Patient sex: M
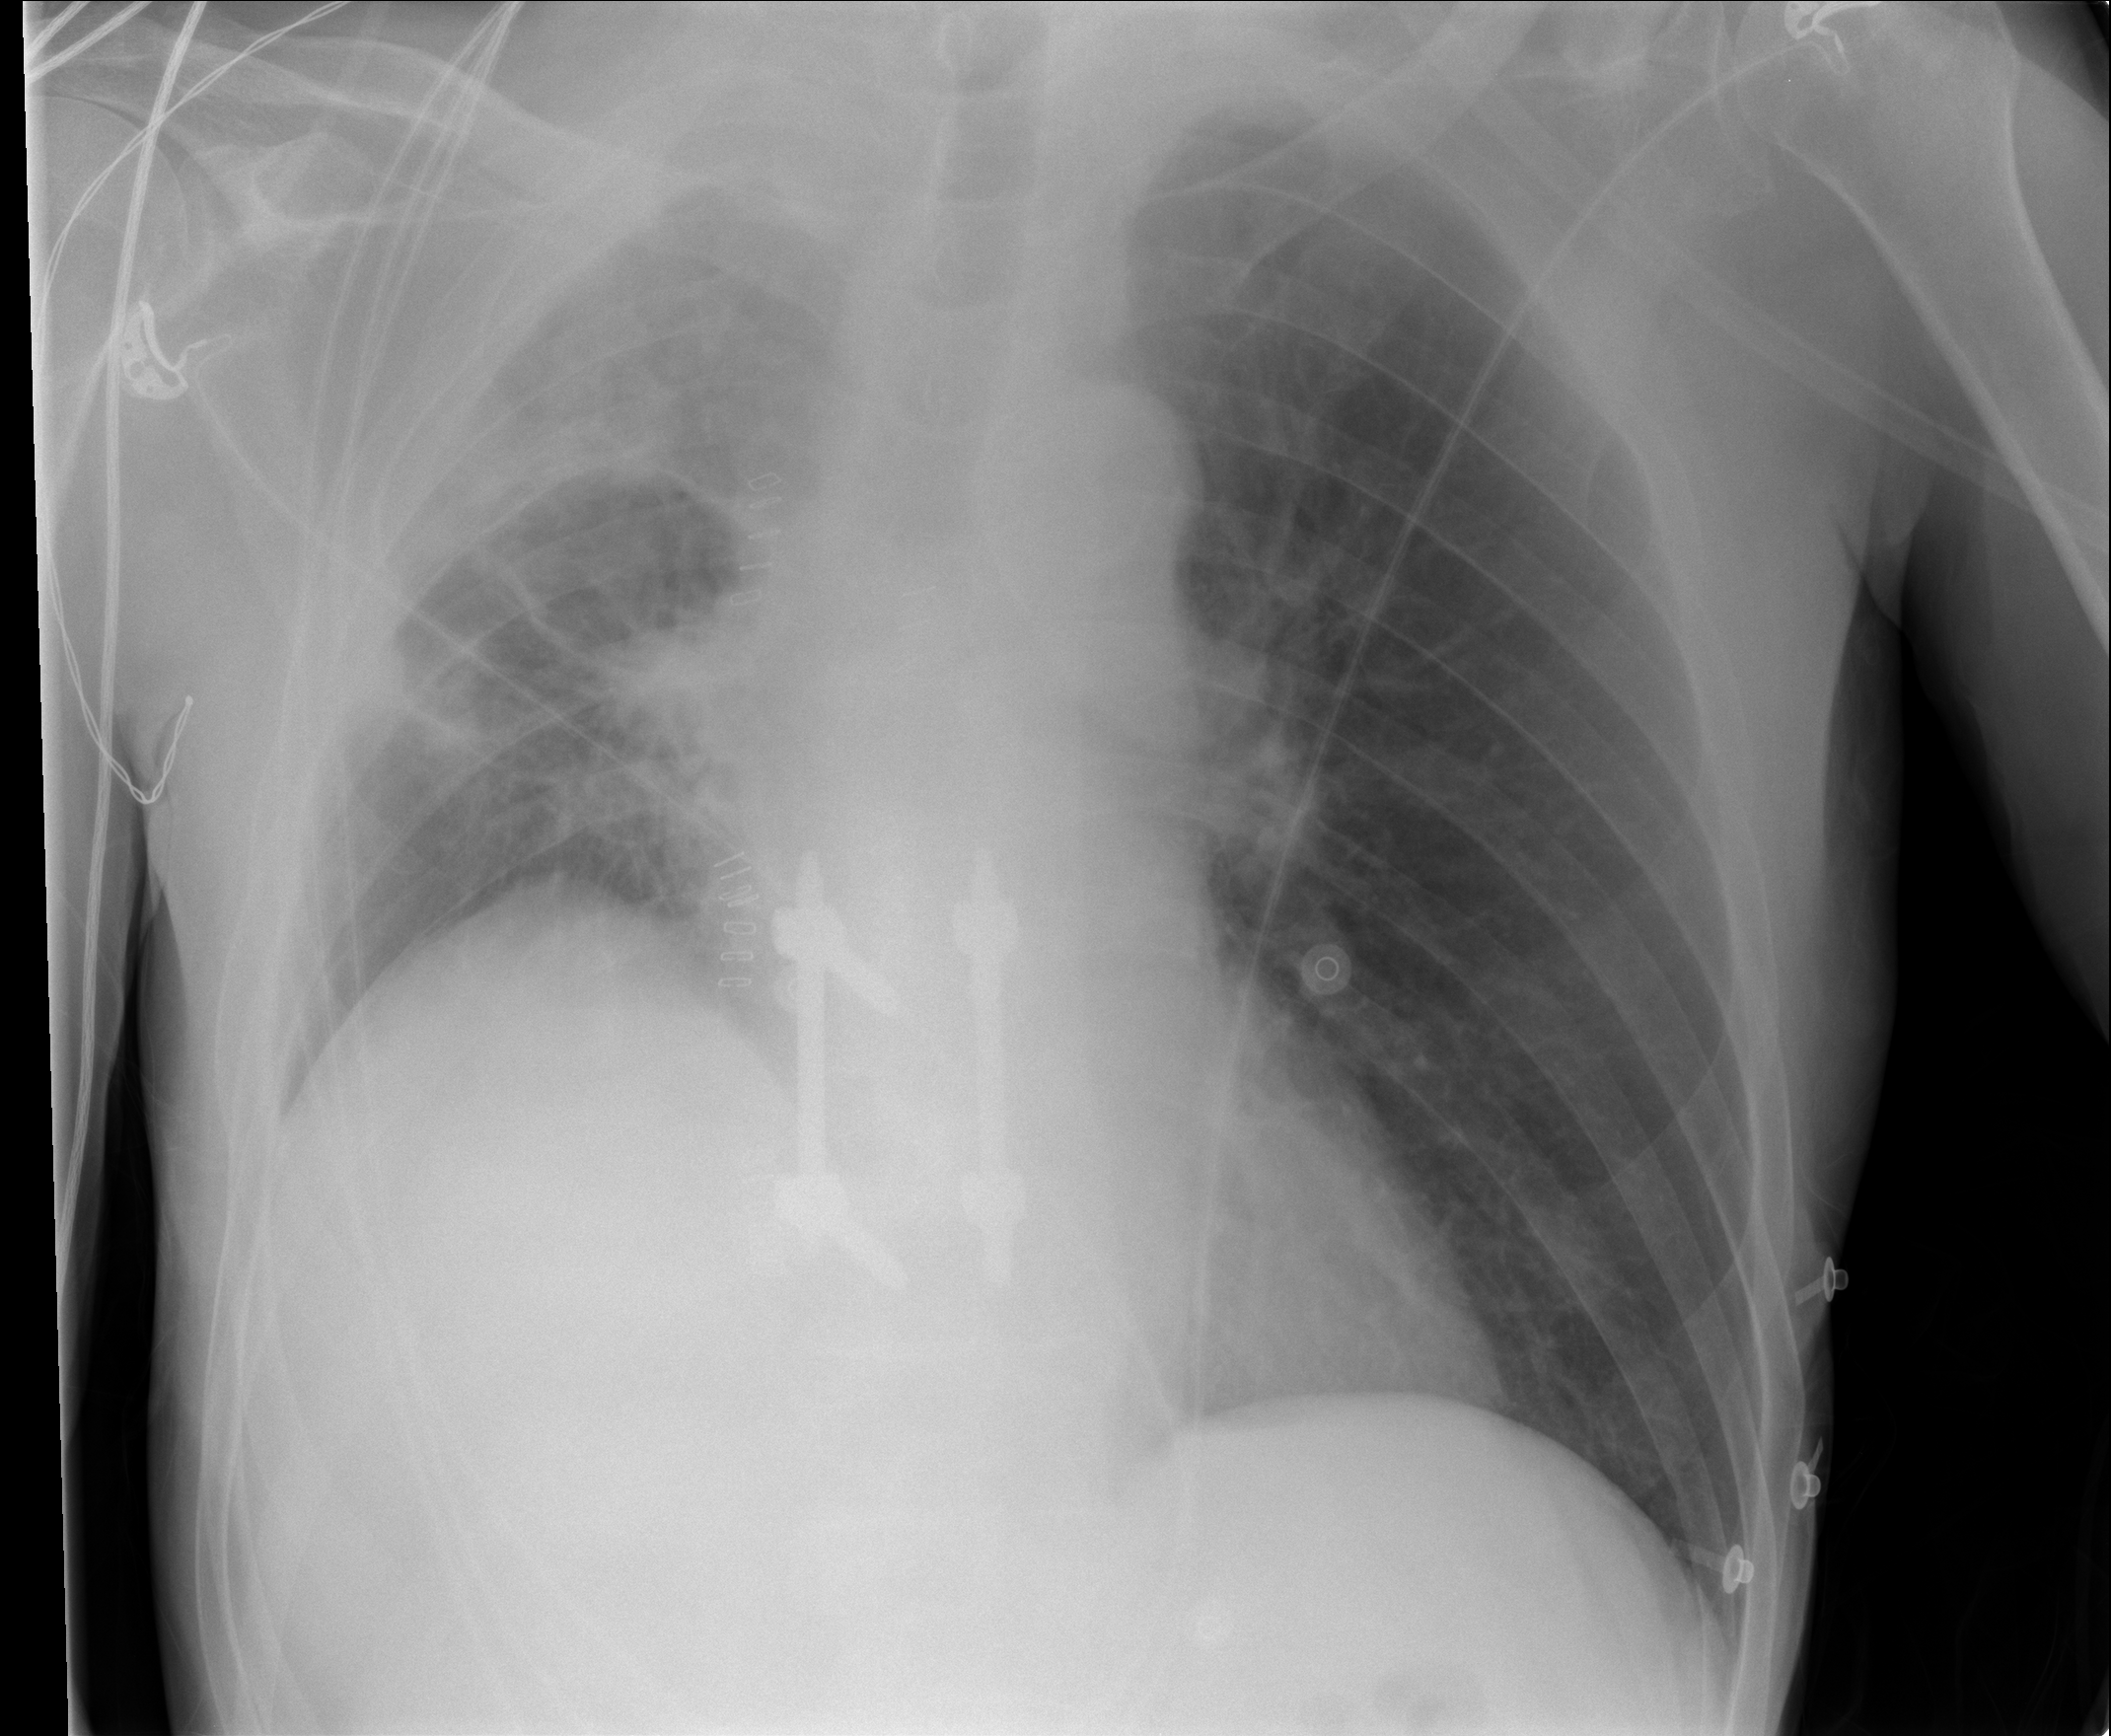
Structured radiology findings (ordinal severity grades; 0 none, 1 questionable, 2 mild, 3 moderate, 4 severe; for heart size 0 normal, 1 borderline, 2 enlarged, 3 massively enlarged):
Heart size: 0
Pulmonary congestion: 0
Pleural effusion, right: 1
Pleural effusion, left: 0
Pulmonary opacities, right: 2
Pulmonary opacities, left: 0
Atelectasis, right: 2
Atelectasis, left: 0